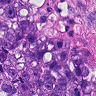
Metastatic tissue present: yes